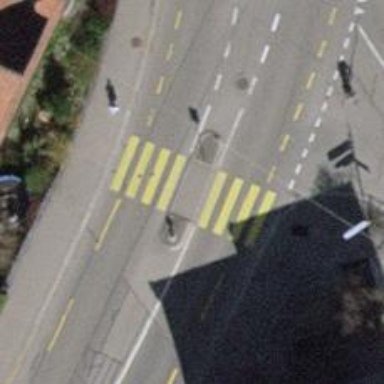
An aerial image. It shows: Uncontrolled crossing with pedestrian island.